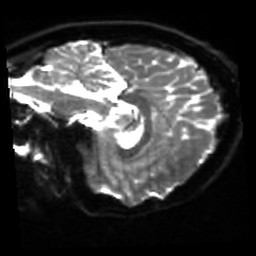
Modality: sbref
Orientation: sagittal
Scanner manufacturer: siemens
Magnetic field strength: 3 T
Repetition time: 4 s
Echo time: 0.0594 s